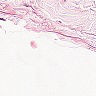
Metastatic tissue present: no